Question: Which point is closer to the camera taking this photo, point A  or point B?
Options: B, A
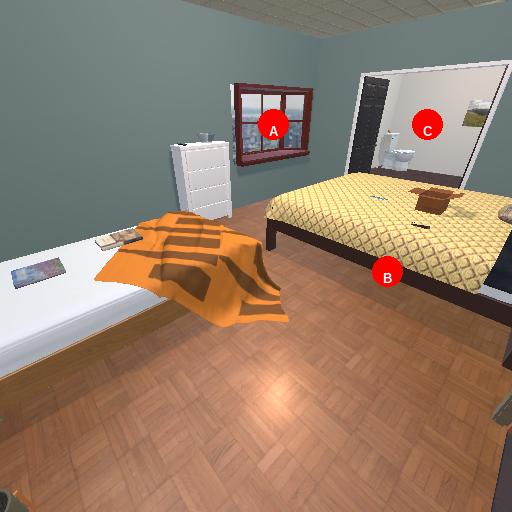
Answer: B